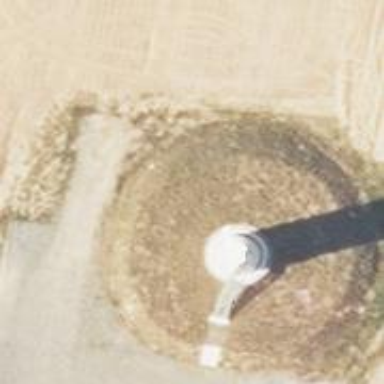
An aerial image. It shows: Wind-powered generator.